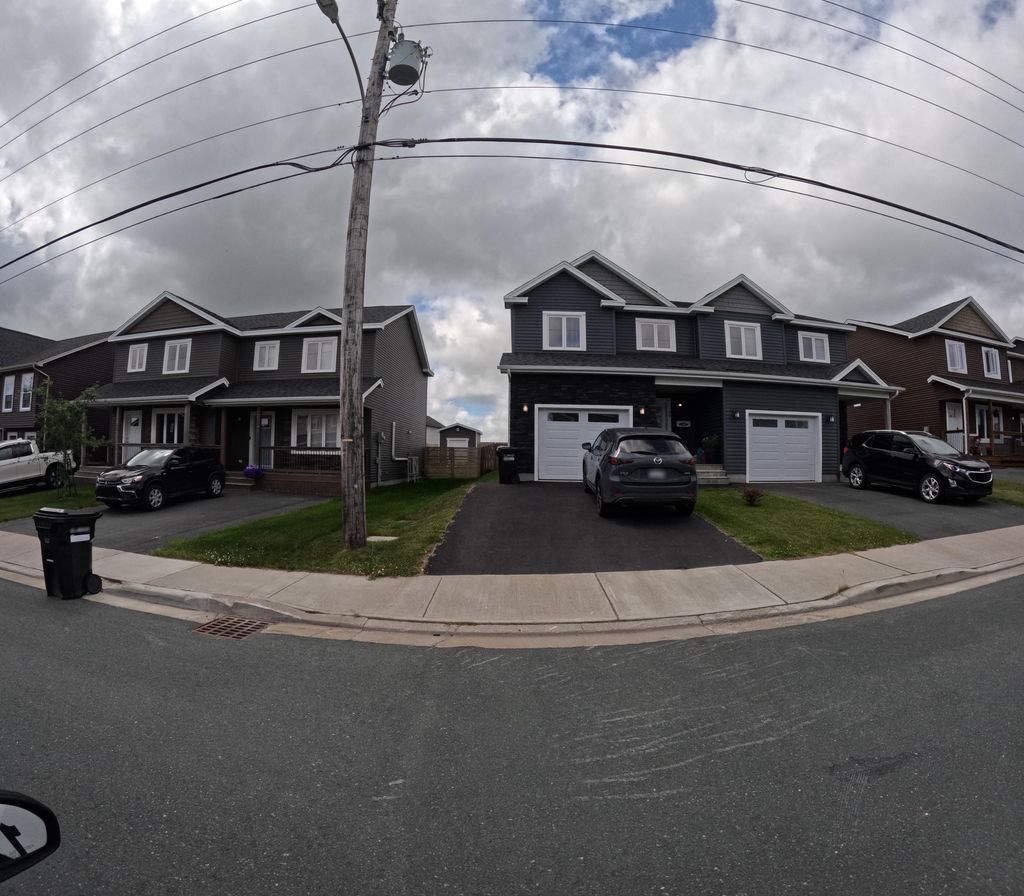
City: st_johns